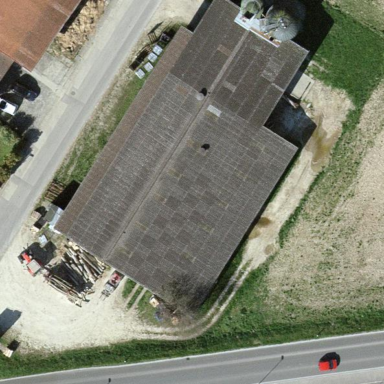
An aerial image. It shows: Farmyard area.